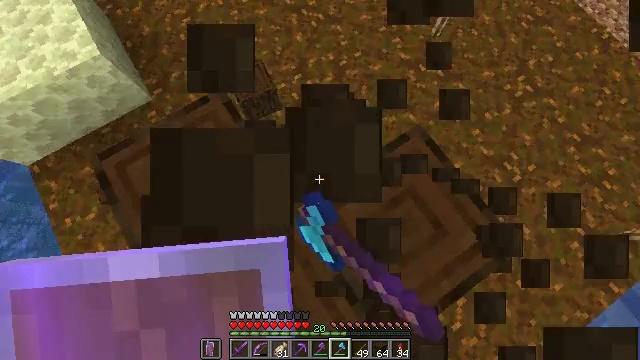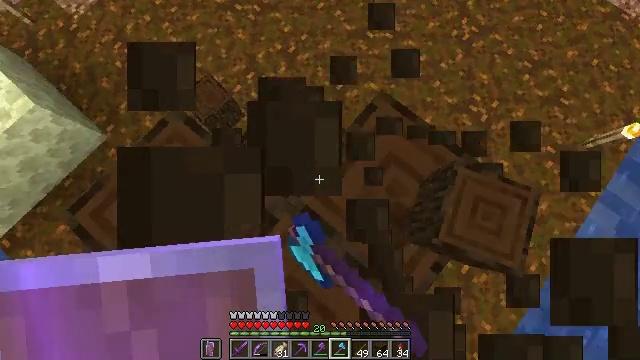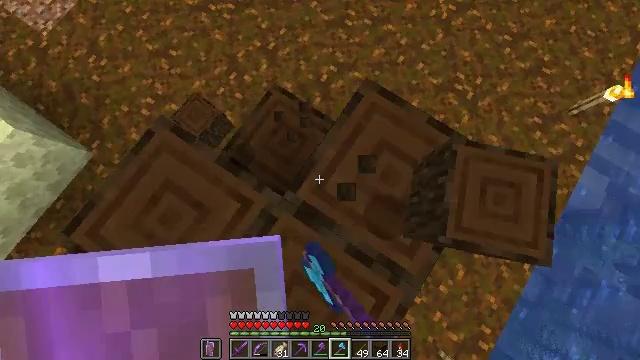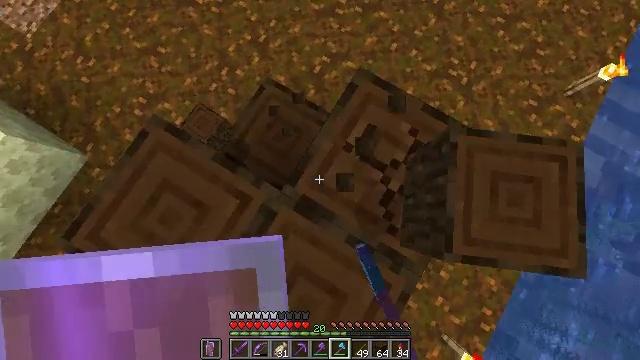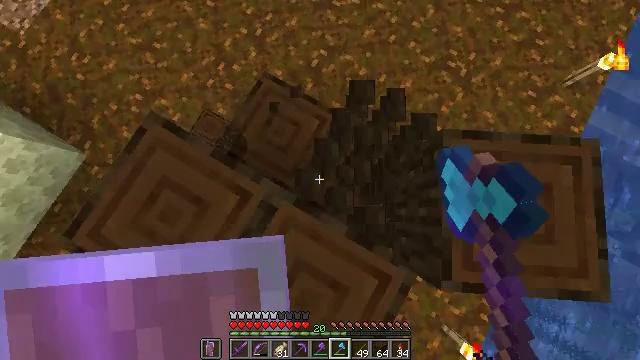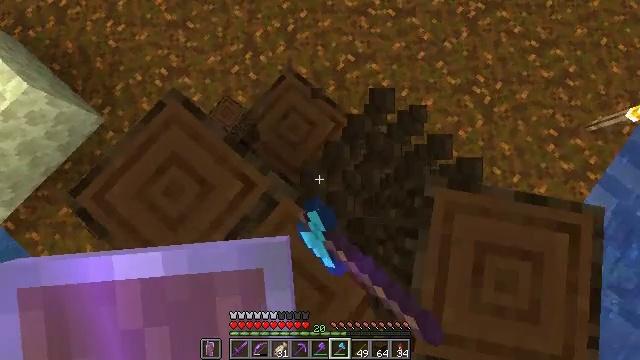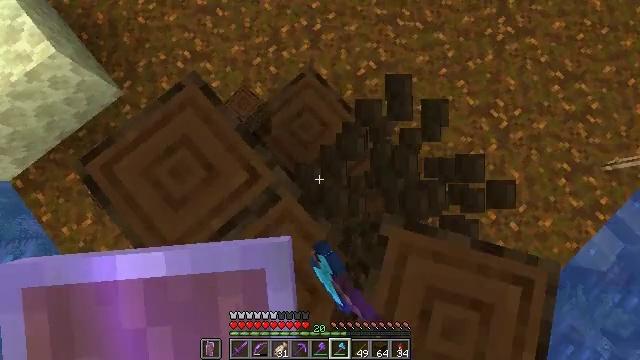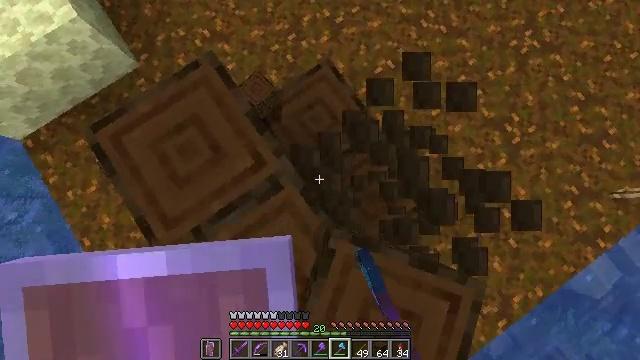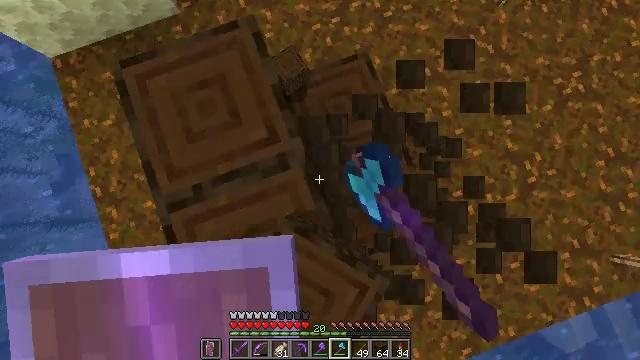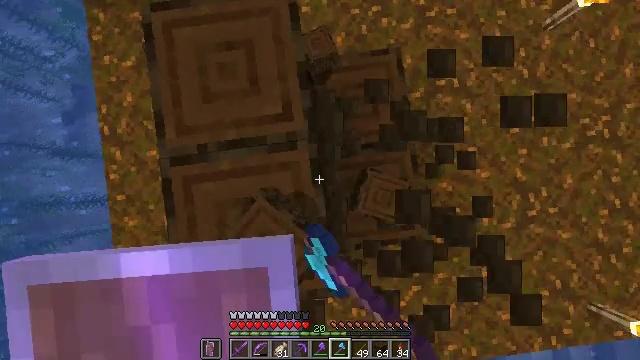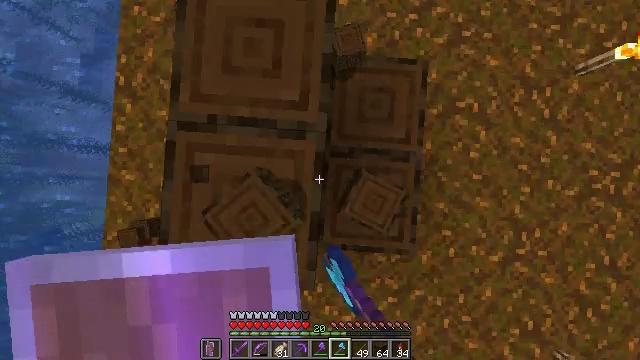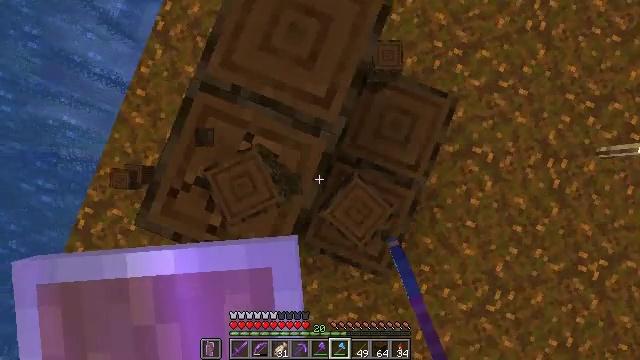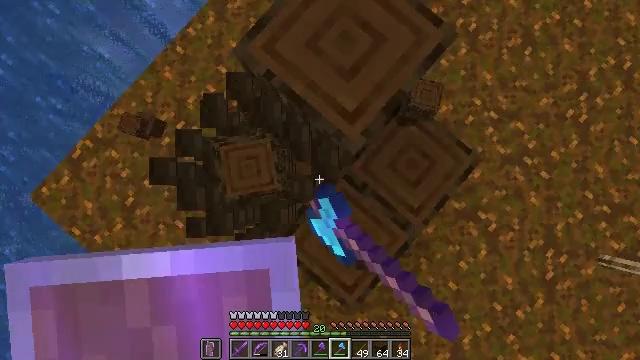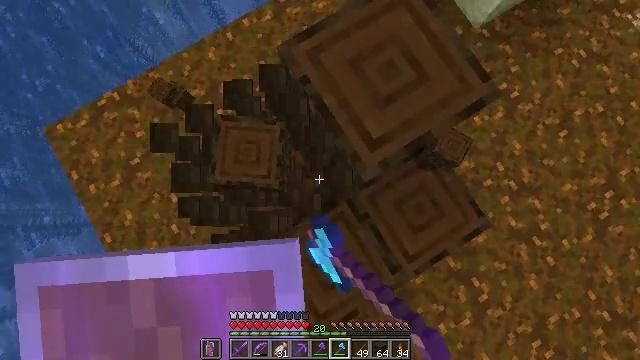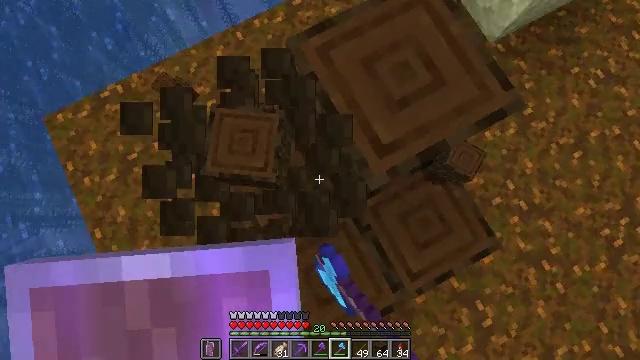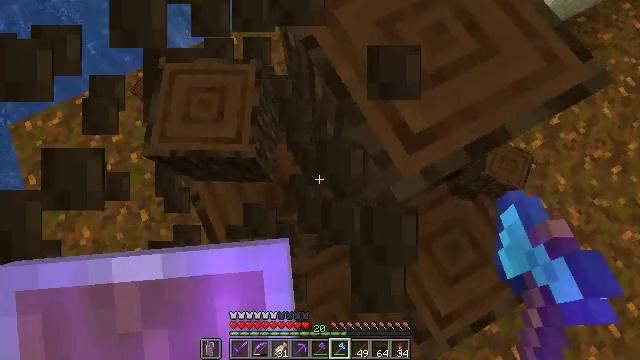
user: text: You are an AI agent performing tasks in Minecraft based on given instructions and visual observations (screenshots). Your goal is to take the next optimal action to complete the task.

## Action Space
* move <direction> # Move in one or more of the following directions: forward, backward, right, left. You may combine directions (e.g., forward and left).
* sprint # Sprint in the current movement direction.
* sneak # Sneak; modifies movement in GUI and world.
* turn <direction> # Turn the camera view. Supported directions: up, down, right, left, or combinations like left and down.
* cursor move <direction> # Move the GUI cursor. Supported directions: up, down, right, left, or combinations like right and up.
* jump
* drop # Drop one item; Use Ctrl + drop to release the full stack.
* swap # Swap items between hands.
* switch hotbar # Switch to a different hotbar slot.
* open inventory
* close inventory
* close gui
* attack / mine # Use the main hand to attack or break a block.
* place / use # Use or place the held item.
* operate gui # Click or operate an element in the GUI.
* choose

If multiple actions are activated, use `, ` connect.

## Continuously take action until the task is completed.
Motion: motion action
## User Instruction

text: Chop down the dark oak log.
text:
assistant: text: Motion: turn right and down, attack / mine
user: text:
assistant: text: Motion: turn right and down, attack / mine
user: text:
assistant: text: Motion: turn right and down, attack / mine
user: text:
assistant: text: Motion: turn down, attack / mine
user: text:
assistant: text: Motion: turn left, attack / mine
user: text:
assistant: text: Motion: turn left, attack / mine
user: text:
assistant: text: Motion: turn left and down, attack / mine
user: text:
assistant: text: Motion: turn left and down, attack / mine
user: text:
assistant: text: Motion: turn left and down, attack / mine
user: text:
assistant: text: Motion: turn left and down, attack / mine
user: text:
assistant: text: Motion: turn left, attack / mine
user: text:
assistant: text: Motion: turn left and up, attack / mine
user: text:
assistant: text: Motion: turn left and up, attack / mine
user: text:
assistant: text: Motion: turn left and up, attack / mine
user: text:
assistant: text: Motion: turn up, attack / mine
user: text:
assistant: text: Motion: turn right and up, attack / mine
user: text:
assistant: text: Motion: turn right and up, attack / mine
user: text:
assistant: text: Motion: turn right and up, attack / mine
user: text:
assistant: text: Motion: turn right, attack / mine
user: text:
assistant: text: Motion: turn right and up, attack / mine
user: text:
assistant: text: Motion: turn right and up, attack / mine
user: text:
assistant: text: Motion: turn right and up, attack / mine
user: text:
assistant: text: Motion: attack / mine
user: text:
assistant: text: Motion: turn left, attack / mine
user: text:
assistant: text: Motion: turn left, attack / mine
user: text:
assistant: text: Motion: turn down, attack / mine
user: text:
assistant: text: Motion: turn left and down, attack / mine
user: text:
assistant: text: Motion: turn left and down, attack / mine
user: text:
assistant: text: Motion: turn left and down, attack / mine
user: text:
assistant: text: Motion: attack / mine